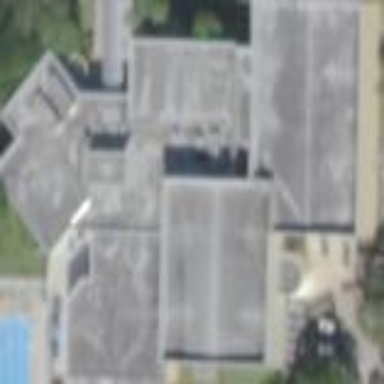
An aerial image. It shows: Community centre building.